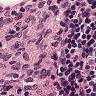
Metastatic tissue present: no